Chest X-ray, AP view. Patient: 37 years old, sex F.
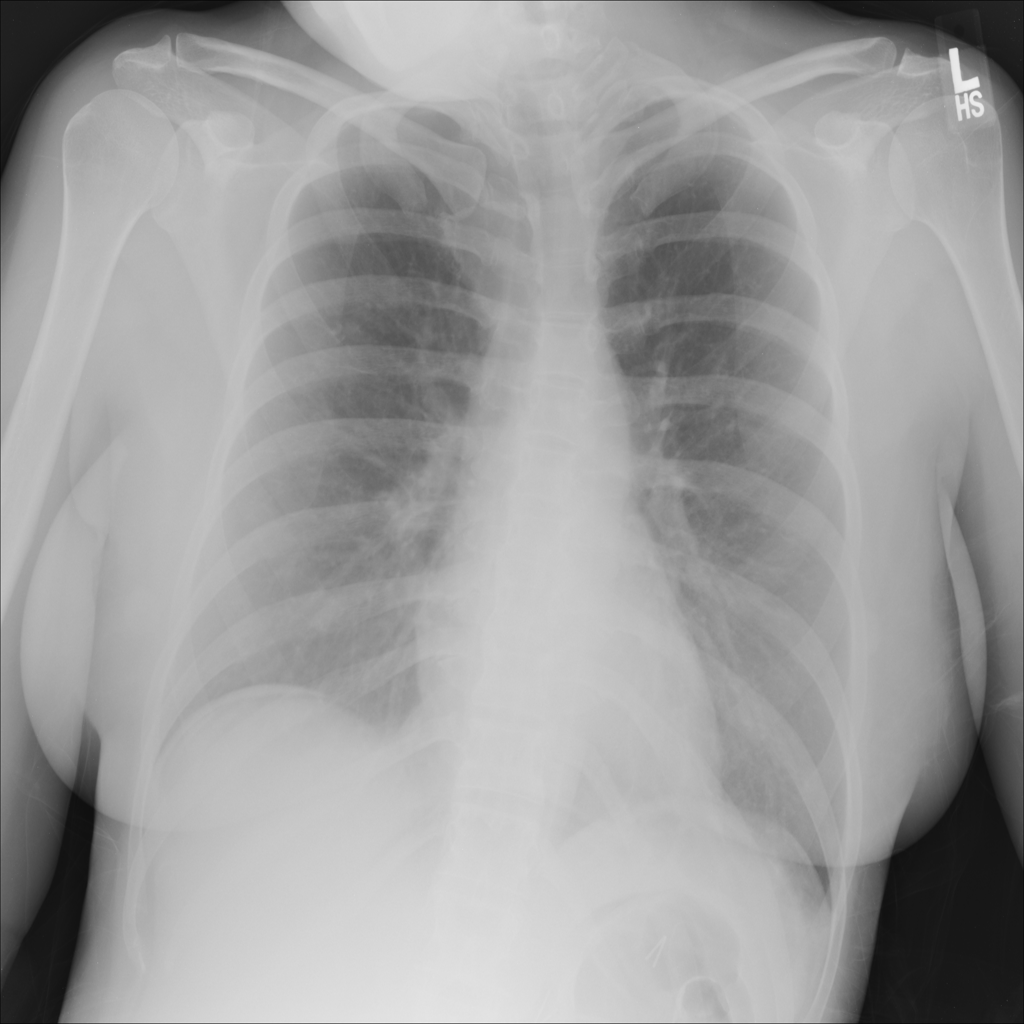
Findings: No Finding